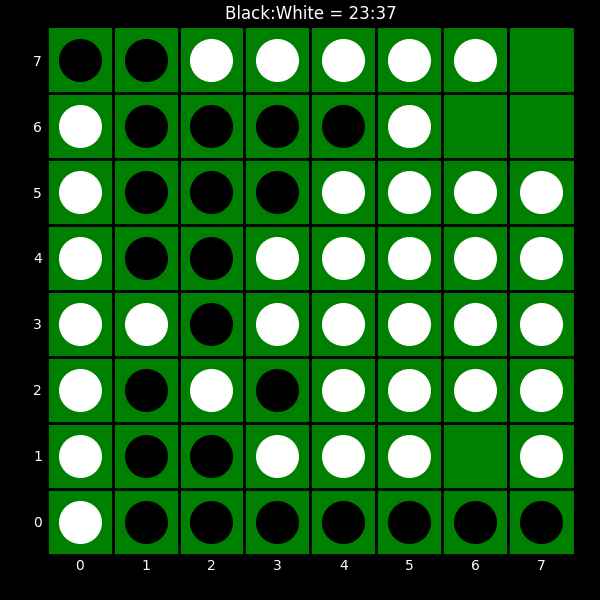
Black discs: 23
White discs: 37